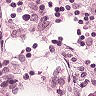
Metastatic tissue present: no